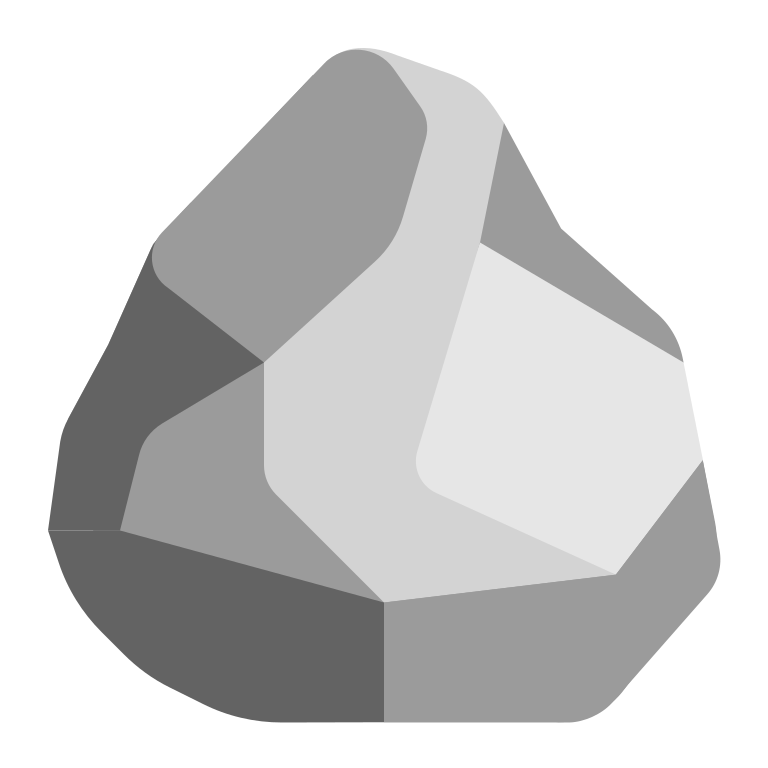
rock flat